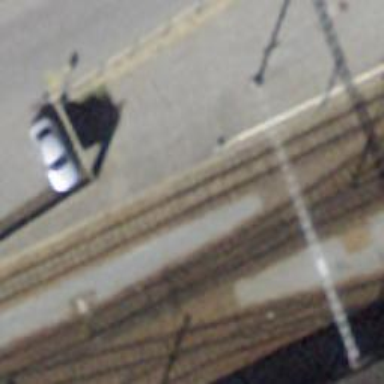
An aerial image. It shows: Narrow-gauge railway siding with 1 track. The railway line is electrified with contact line.